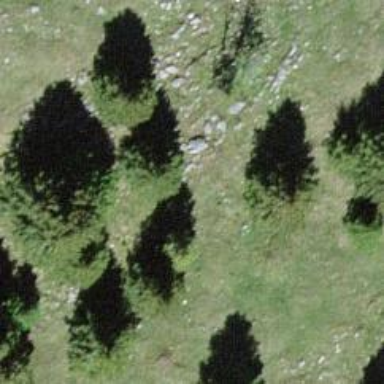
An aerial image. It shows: Needle-leaved tree in its natural environment.